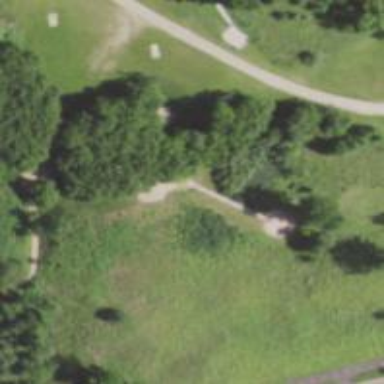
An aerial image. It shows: The beginning point of disc golf course.